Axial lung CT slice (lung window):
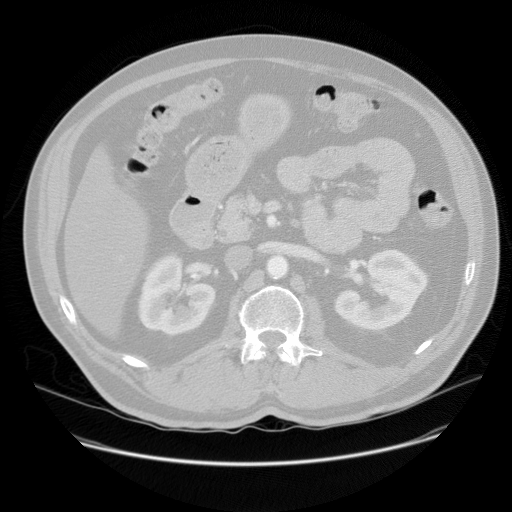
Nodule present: no